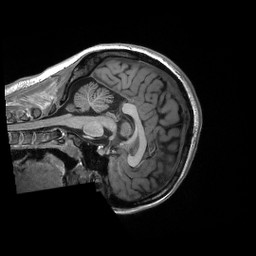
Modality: T1w
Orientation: sagittal
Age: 18
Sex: female
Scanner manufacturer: siemens
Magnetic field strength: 3 T
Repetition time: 2.3 s
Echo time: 0.00298 s